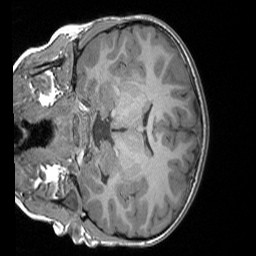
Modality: T1w
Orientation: coronal
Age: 8
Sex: male
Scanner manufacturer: siemens
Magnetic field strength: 3 T
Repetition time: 1.65 s
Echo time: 0.00203 s